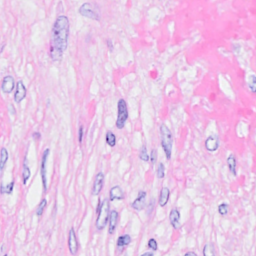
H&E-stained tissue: Breast